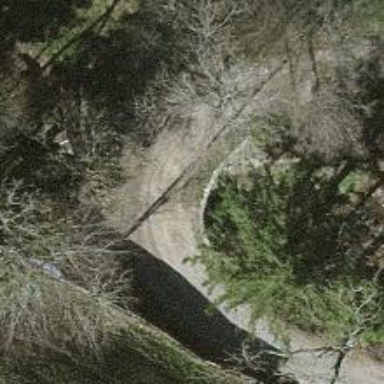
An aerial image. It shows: Culvert tunnel.